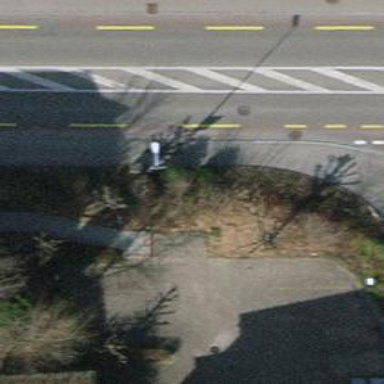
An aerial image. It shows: Street cabinet meant for power infrastructure.